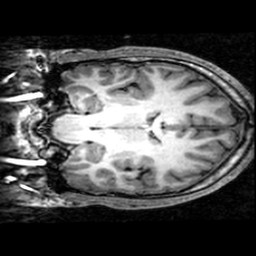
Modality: T1w
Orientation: coronal
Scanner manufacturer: ge
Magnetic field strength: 3 T
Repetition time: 0.00904 s
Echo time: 0.00184 s